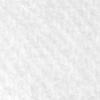
Label: no_change